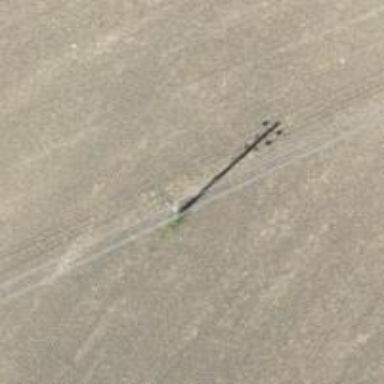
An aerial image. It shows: Power pole.